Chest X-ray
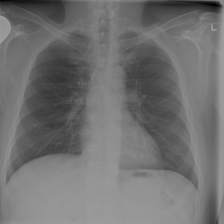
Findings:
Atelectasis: negative
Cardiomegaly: negative
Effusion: negative
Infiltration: positive
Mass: negative
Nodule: negative
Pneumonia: negative
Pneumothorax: negative
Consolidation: negative
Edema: negative
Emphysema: negative
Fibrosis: negative
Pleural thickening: negative
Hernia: negative